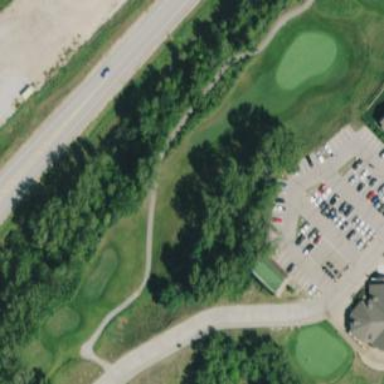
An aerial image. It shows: Rough area in golf course.